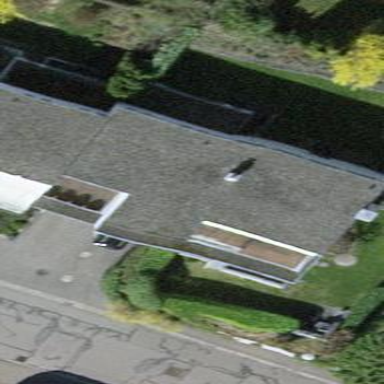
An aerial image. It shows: View of roof of building.